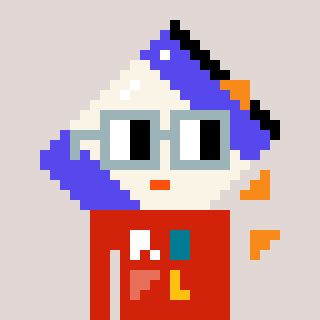
a pixel art character with square dark gray glasses, a chips-shaped head and a red-colored body on a warm background